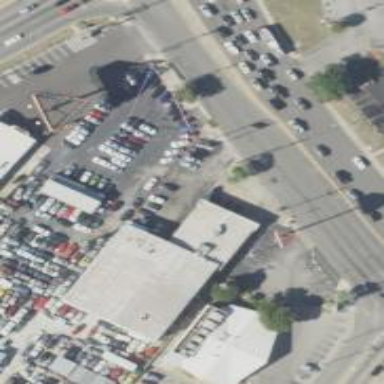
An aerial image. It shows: Building that houses car shop.